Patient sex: F
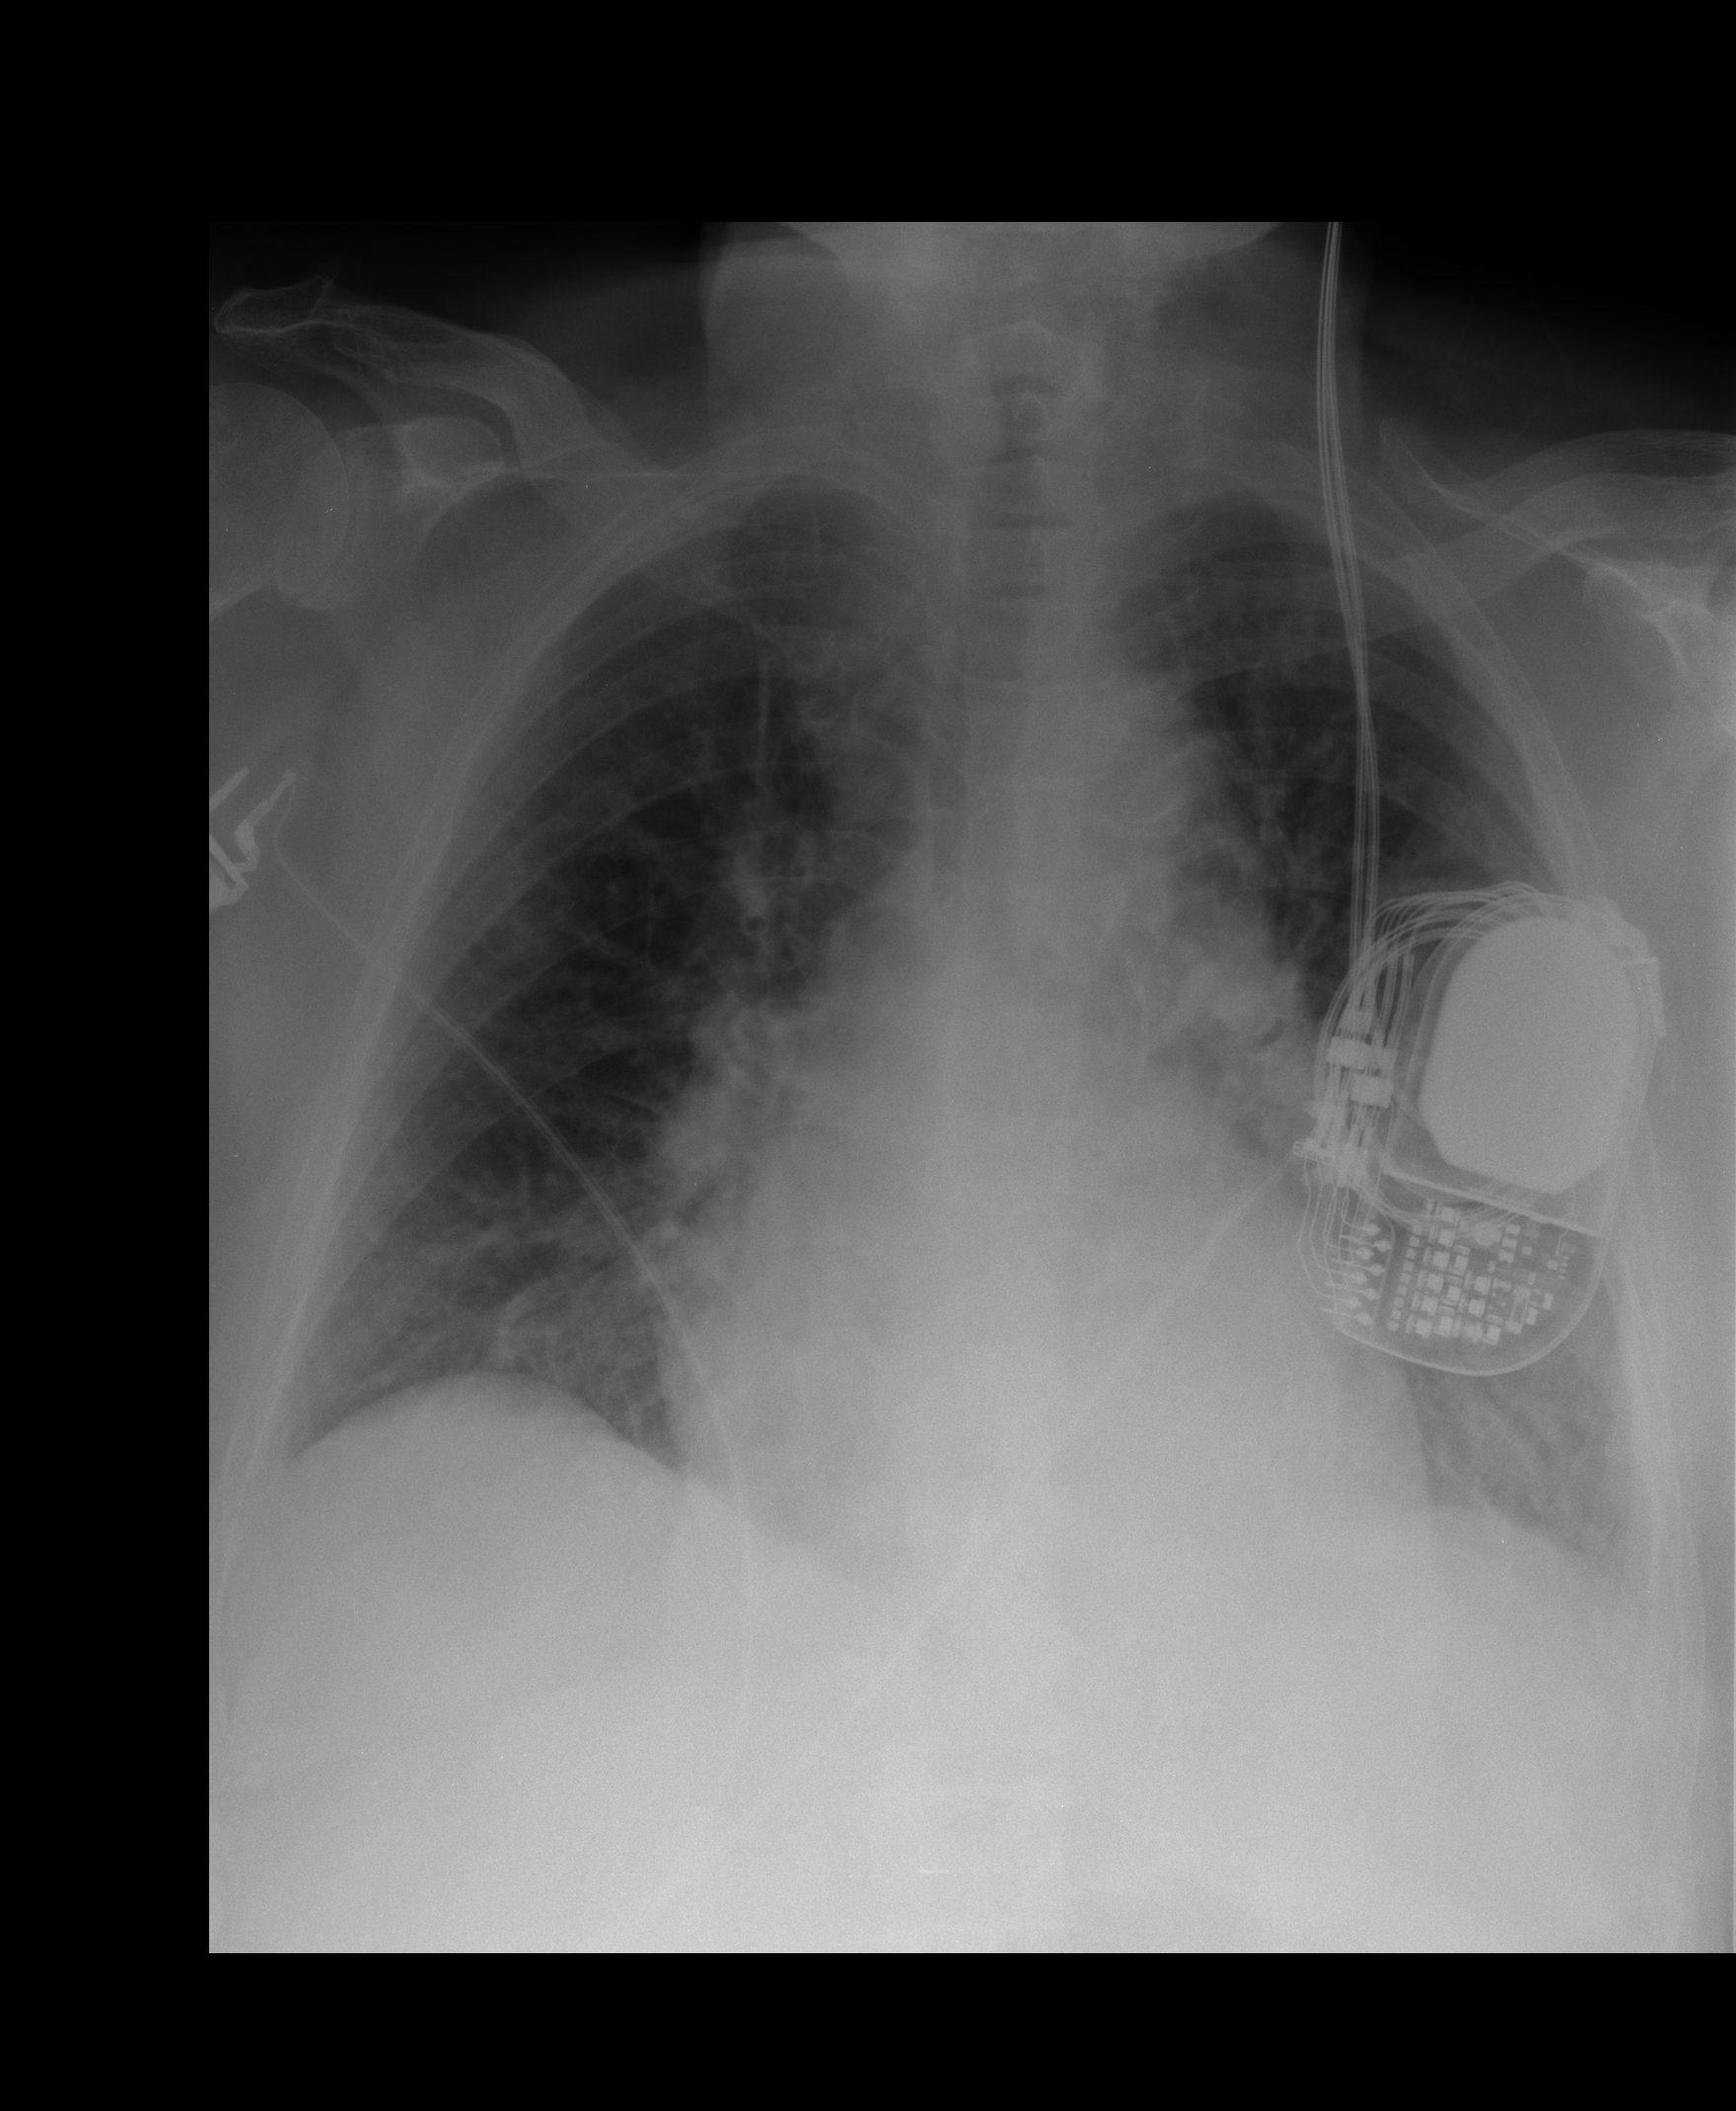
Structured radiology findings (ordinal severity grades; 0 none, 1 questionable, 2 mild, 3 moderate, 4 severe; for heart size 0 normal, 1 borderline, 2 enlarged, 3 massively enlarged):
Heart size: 2
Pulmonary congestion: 2
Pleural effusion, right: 0
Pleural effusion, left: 2
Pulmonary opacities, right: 1
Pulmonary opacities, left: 1
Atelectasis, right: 0
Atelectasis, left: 2